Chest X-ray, PA view. Patient: 57 years old, sex F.
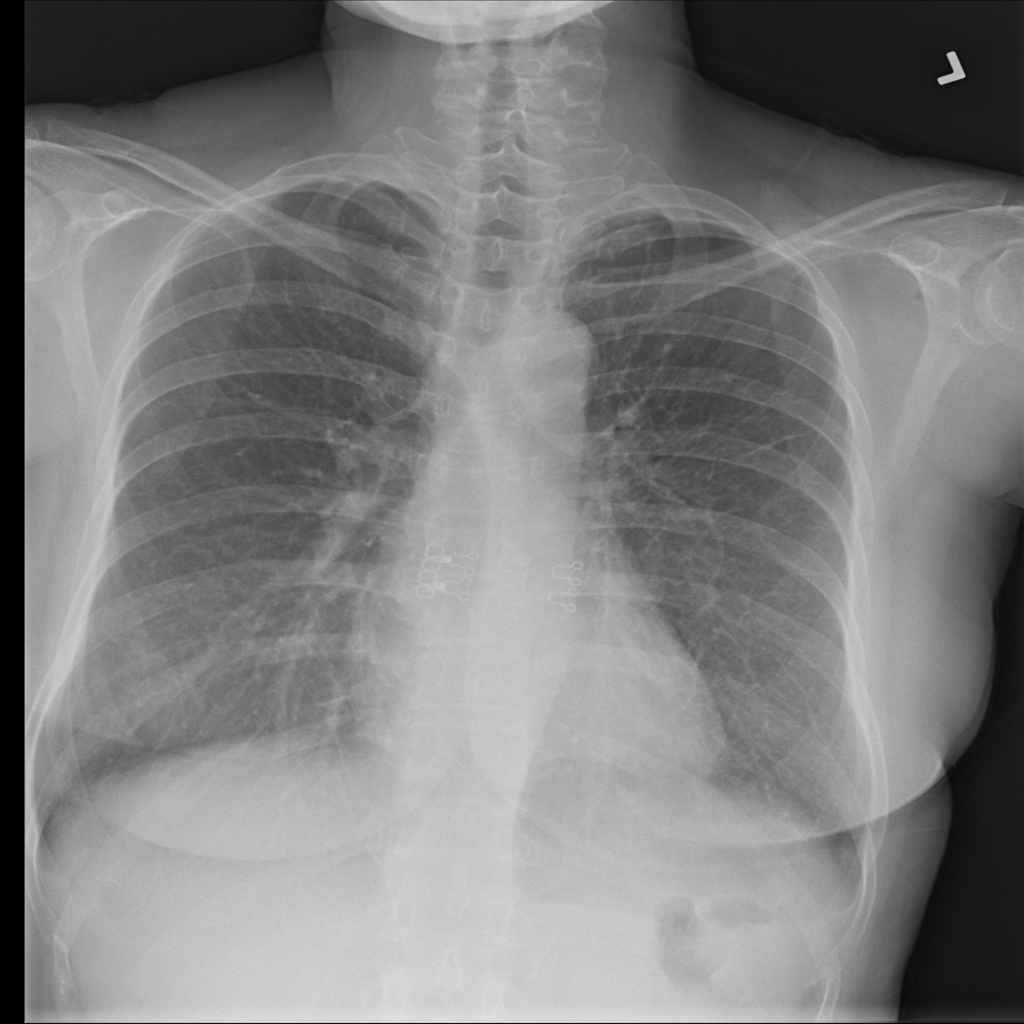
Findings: No Finding